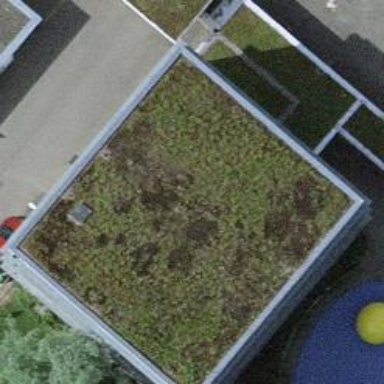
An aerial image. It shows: School building.